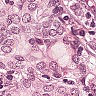
Metastatic tissue present: yes